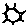
Label: sun